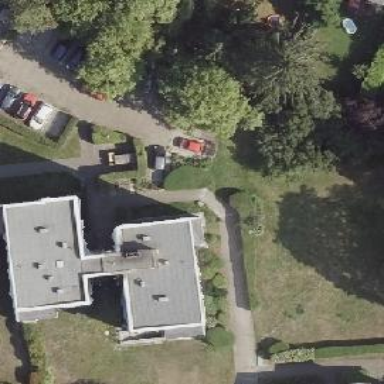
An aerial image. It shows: Flat-roofed apartment building.